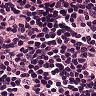
Metastatic tissue present: no